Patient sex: M
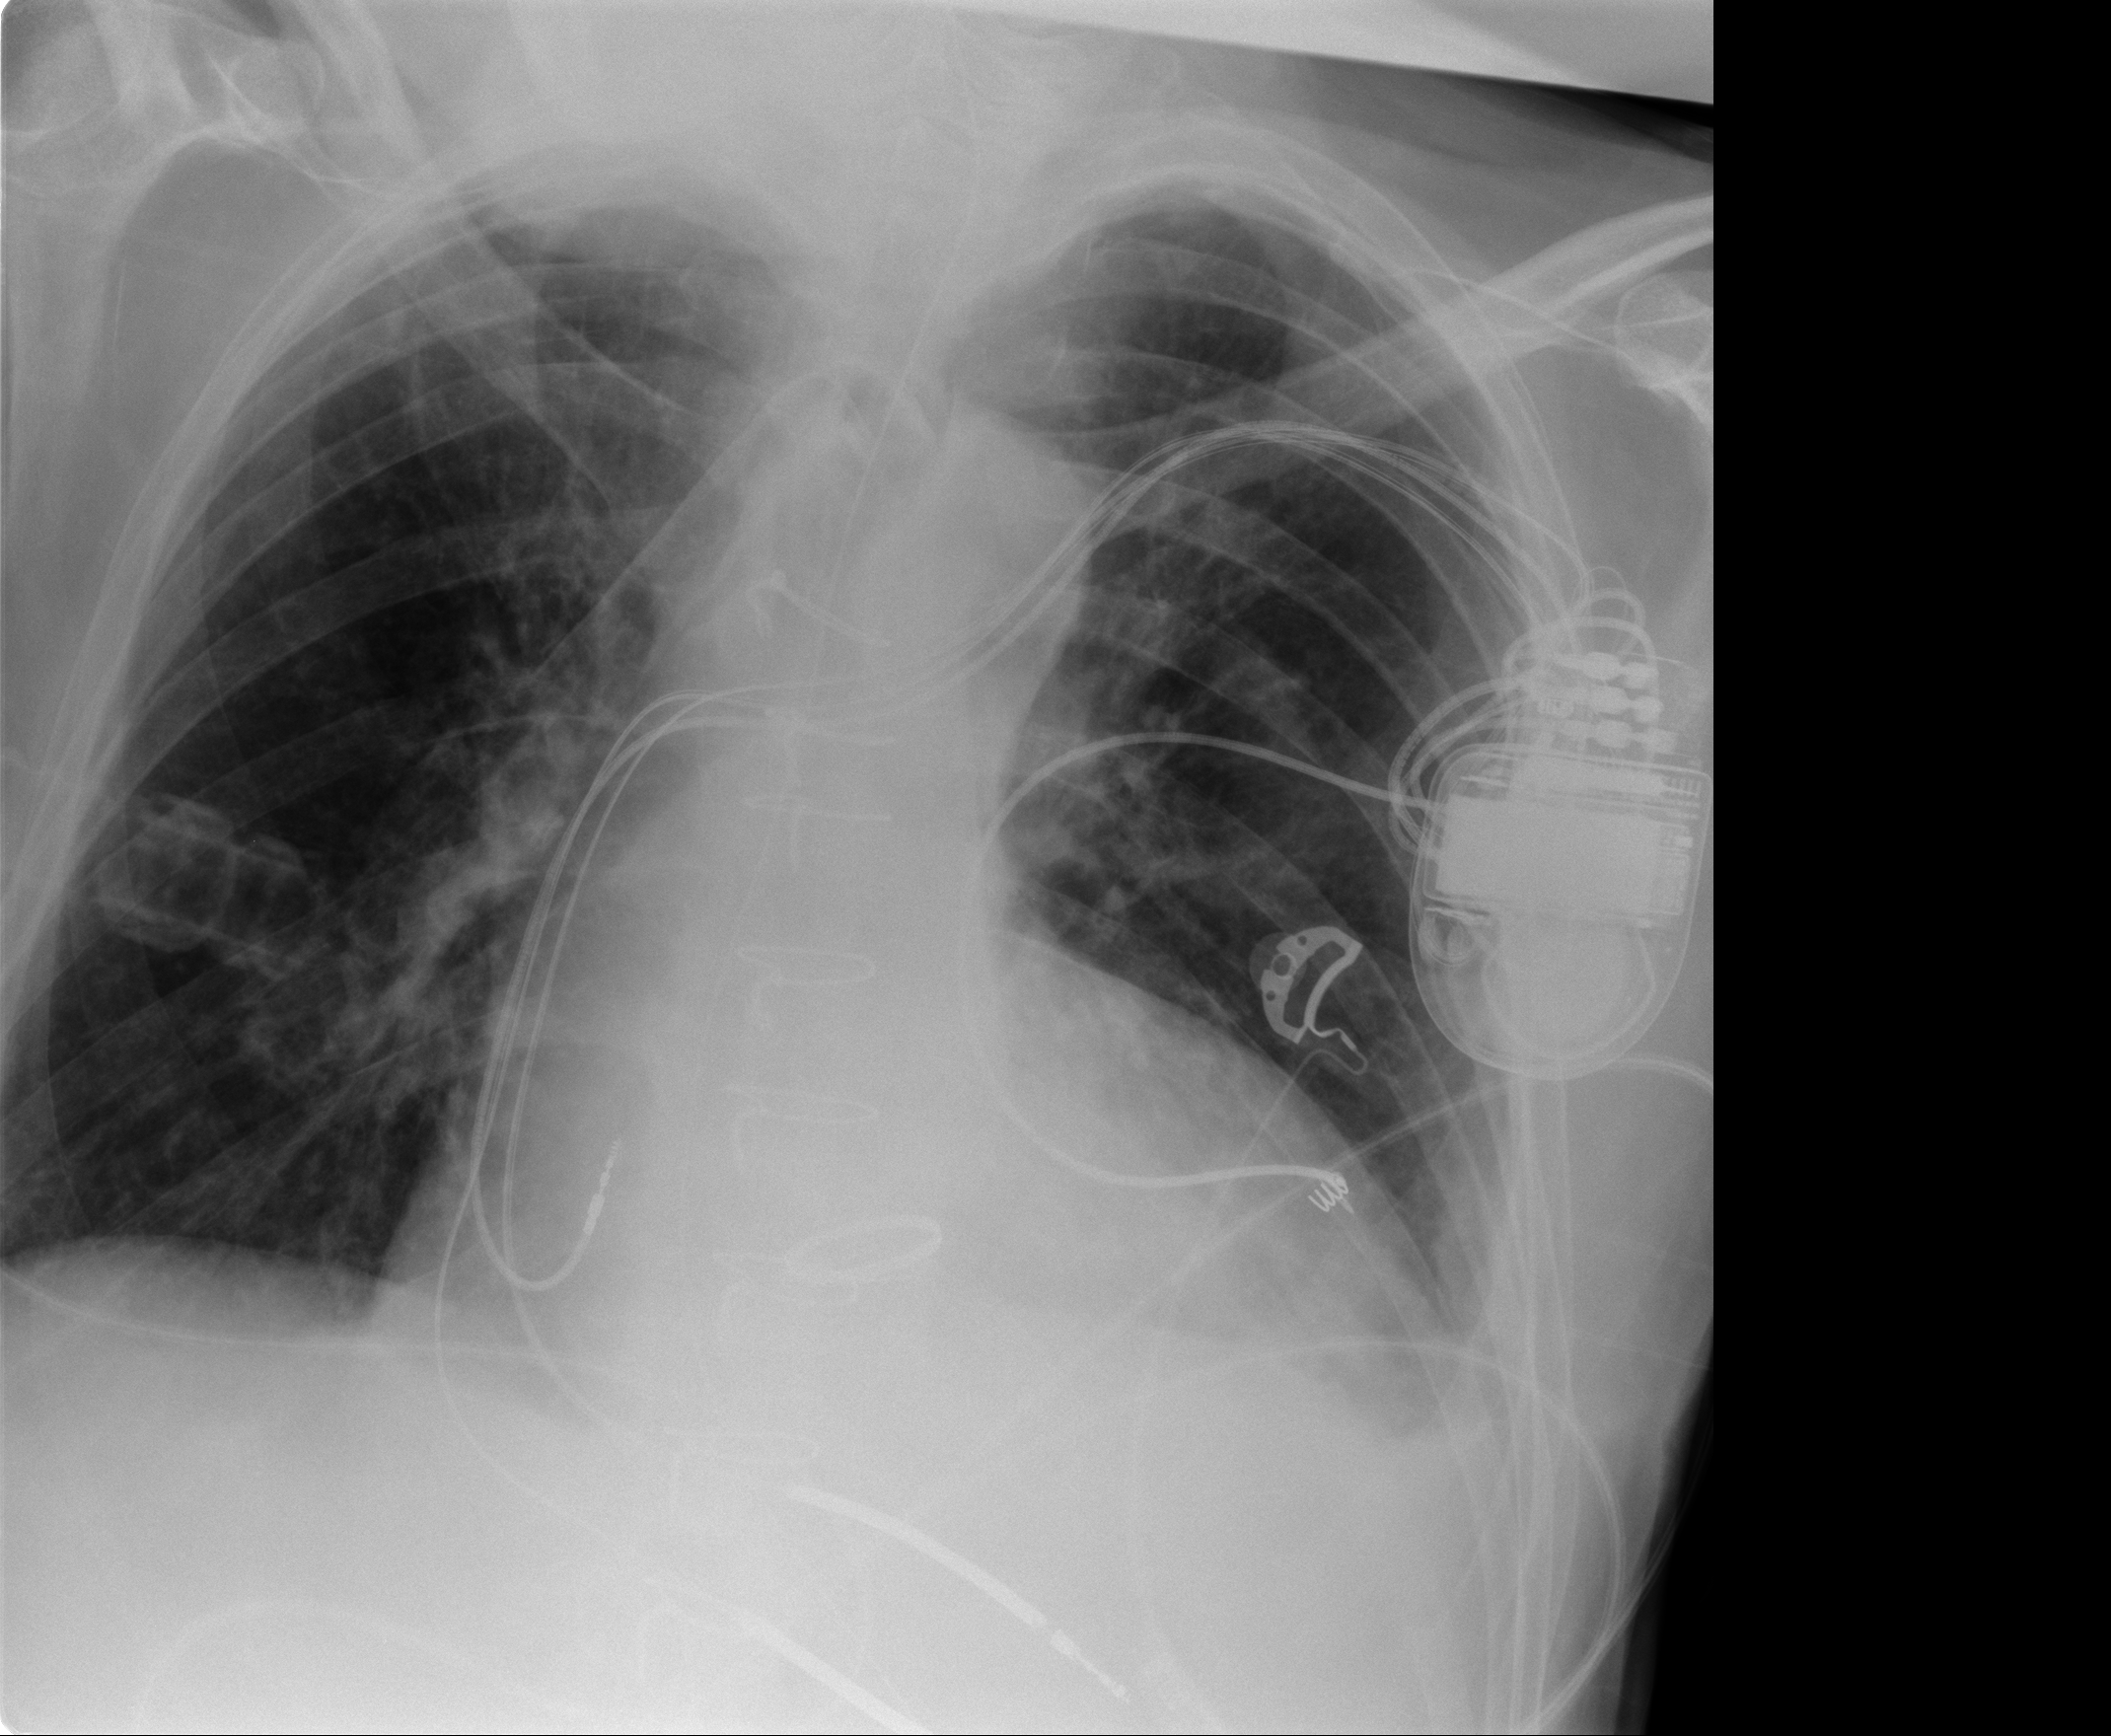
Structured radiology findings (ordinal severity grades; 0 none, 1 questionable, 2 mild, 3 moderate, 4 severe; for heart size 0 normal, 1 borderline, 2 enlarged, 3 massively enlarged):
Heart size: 2
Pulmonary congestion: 0
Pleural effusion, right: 0
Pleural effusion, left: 1
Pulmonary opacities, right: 1
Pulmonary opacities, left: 0
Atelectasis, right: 2
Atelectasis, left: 2